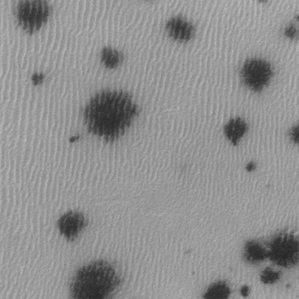
Label: frost